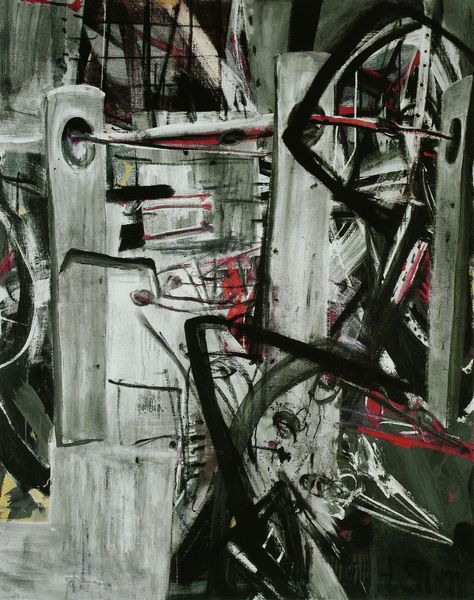
Künstler: Helmut Sturm
Standort: Düsseldorf/Mettmann
Institution: Besitz Galerie Christa Schübbe
Schlagwörter: dunkel, gemälde, kampf, weiß, grün, bewegung, fenster, grau, holz, schwarz, rot, zaun, expressionismus, flächig, malerei, gitter, pastos, kreis, stilleben, düster, moderne, abstrakt, farben, modern, farbe, formen, monochrom, linien, latten, aufgewühlt, red, duktus, grey, bretter, abstraktion, rechteck, expressionistisch, linie, form, loch, strich, kreise, löcher, zacken, hellgrau, expressiv, house, tempera, gekreuzt, day, work, hartung, bicycle, motor, ref, garage, poignée, bycycle, velo, bicycl3